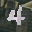
Label: 4